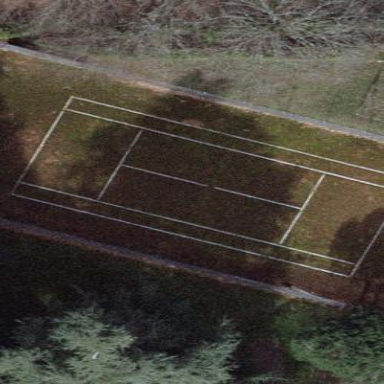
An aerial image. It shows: Tennis court on pitch.